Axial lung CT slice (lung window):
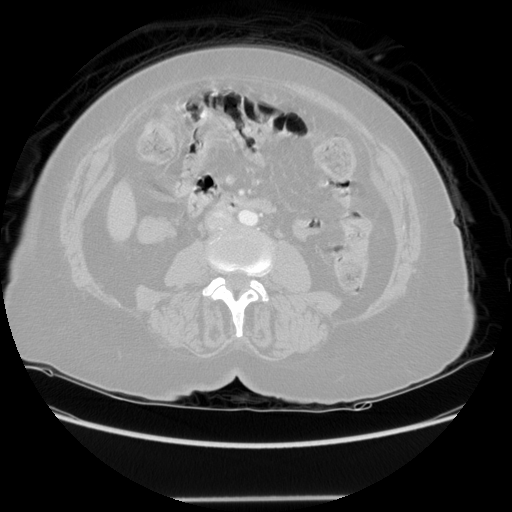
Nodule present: no